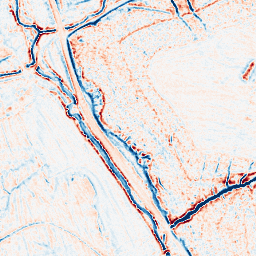
Category: edge_preserving
Decomposition family: bilateral
Decomposition parameters: d: 9
sigma_color: 100
sigma_space: 150
Upsampling method: sinc_hamming
Upsampling parameters: scale: 4
kernel_size: 8
Upsampling scale: 4